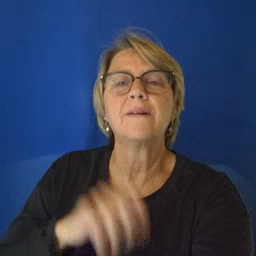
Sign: carrot